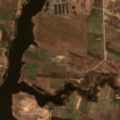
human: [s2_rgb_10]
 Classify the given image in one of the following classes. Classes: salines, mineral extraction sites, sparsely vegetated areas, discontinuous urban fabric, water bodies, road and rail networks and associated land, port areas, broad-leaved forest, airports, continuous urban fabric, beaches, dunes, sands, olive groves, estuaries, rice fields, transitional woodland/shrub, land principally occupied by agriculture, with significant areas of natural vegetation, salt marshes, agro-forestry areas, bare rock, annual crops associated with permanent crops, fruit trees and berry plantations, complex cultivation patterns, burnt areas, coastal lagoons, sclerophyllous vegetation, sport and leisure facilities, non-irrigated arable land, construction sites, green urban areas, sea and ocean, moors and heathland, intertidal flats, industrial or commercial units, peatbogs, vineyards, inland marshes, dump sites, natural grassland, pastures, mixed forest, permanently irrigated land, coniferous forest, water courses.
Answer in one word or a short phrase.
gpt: industrial or commercial units, non-irrigated arable land, complex cultivation patterns, broad-leaved forest, water bodies